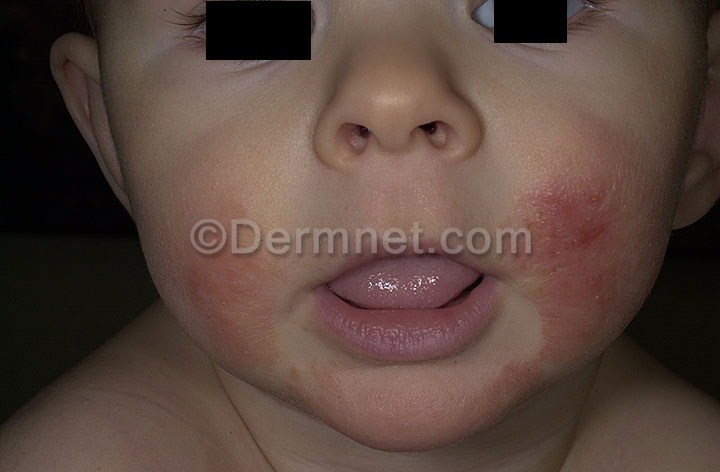
Disease: Atopic Dermatitis Photos